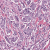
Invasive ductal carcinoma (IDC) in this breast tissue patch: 1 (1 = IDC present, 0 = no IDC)